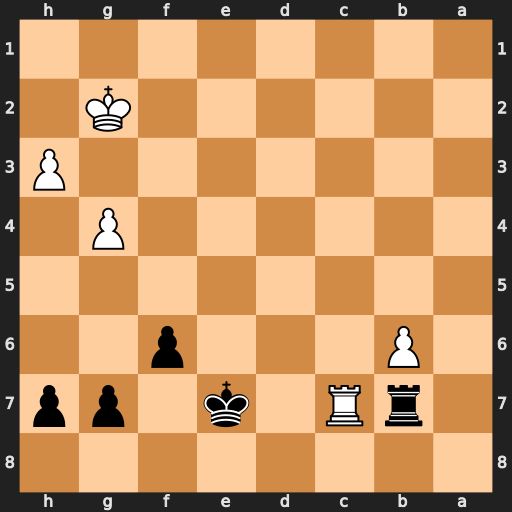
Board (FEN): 8/1rR1k1pp/1P3p2/8/6P1/7P/6K1/8
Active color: b
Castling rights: -
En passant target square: -
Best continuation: Rxc7 bxc7 Kd7